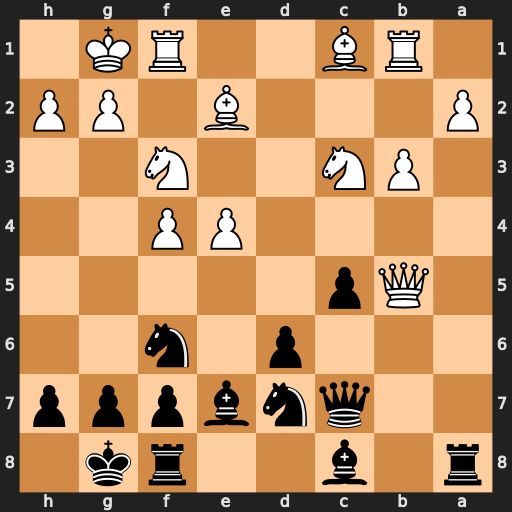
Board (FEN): r1b2rk1/2qnbppp/3p1n2/1Qp5/4PP2/1PN2N2/P3B1PP/1RB2RK1
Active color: b
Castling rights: -
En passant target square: -
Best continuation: Ba6 Qxa6 Rxa6